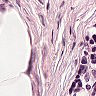
Metastatic tissue present: no